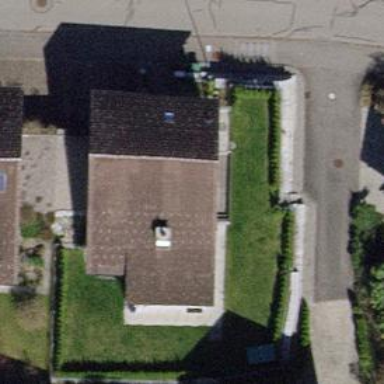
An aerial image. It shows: Building with tiled roof.